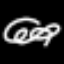
Label: squiggle